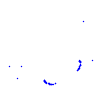
Particle: proton